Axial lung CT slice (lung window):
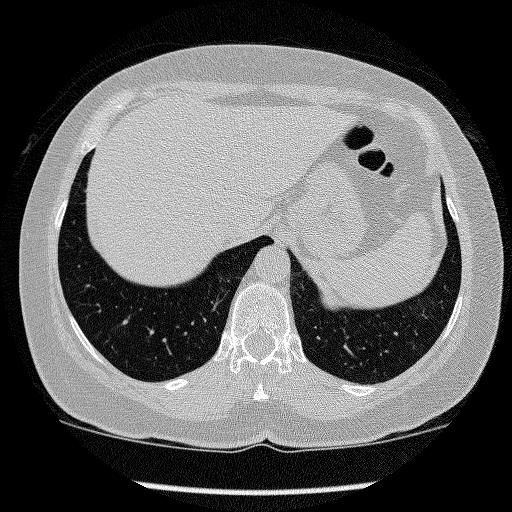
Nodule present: no